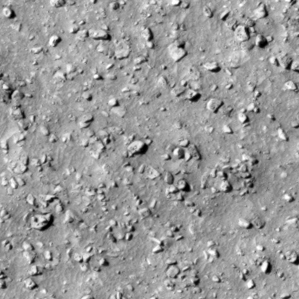
Label: non_frost